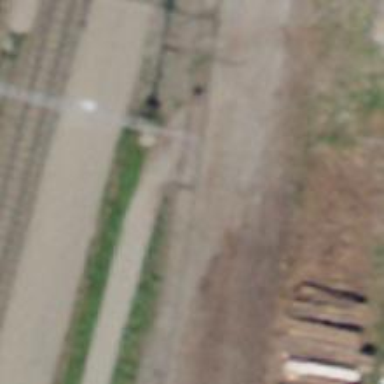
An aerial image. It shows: Uncontrolled railway crossing.